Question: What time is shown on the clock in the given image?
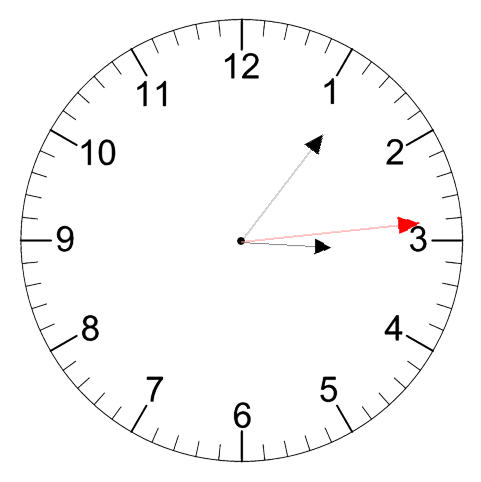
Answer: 03:06:14